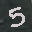
Label: 5